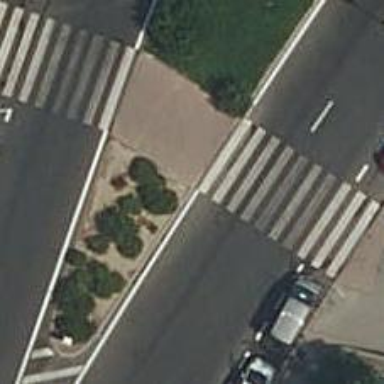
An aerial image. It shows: Kerb barrier.